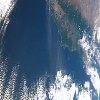
Label: water